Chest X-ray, AP view. Patient: 44 years old, sex M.
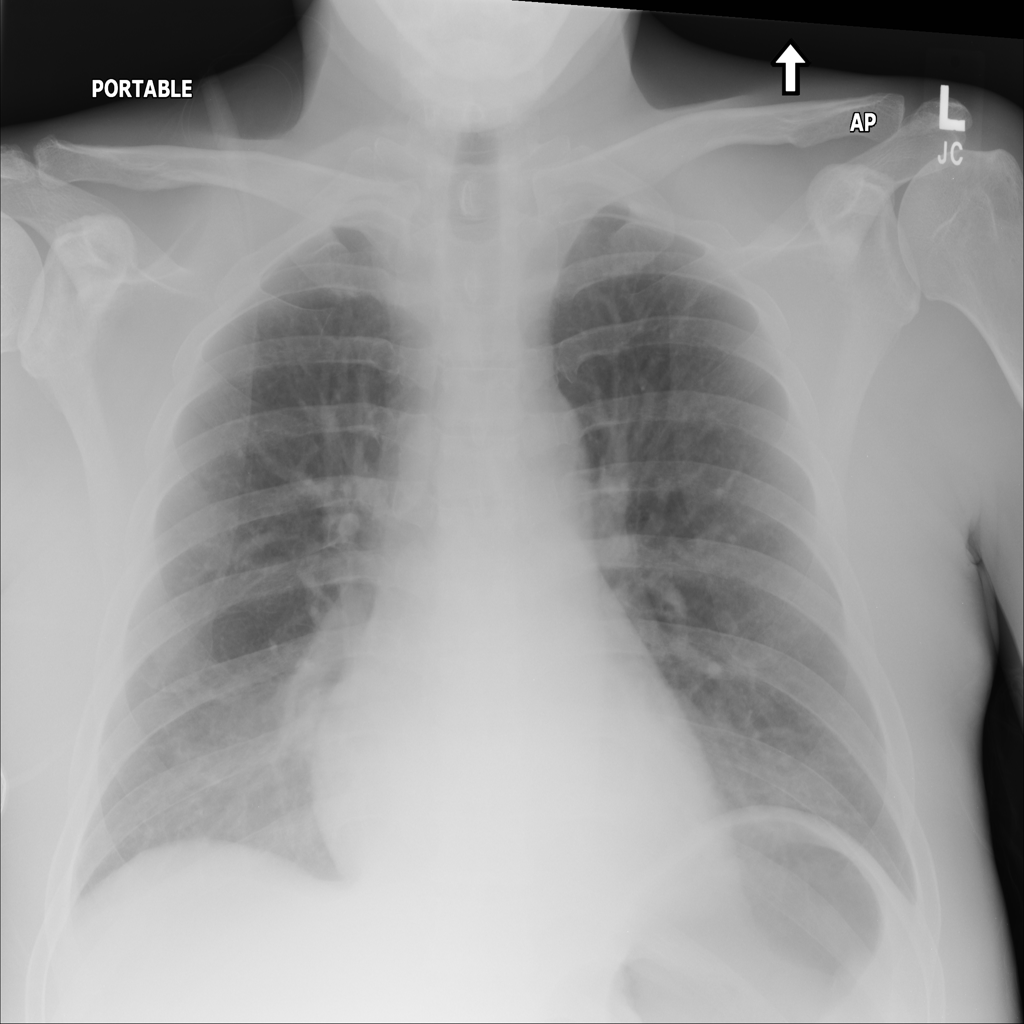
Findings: No Finding